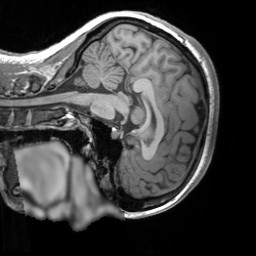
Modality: T1w
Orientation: sagittal
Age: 23
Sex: female
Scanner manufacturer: siemens
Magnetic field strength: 3 T
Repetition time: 1.9 s
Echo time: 0.00293 s